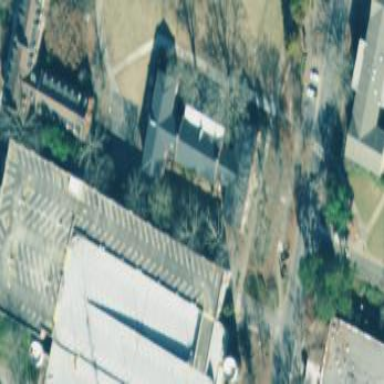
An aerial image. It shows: Dormitory building with gabled roof.